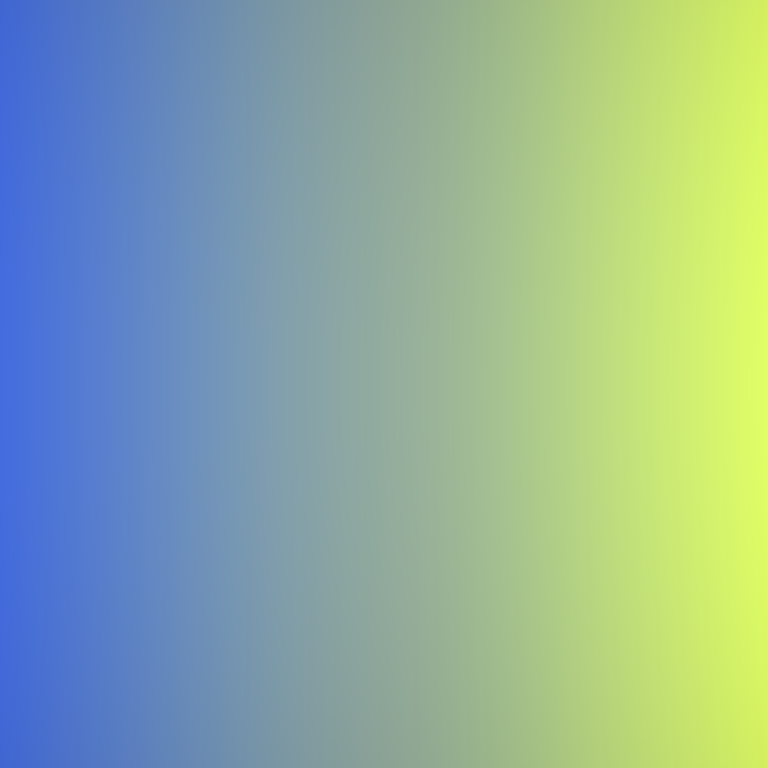
Abstract light effect, smooth gradient from cool blue to bright yellow, calm atmosphere, soft glow, no room, no furniture, no objects.